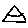
Label: triangle